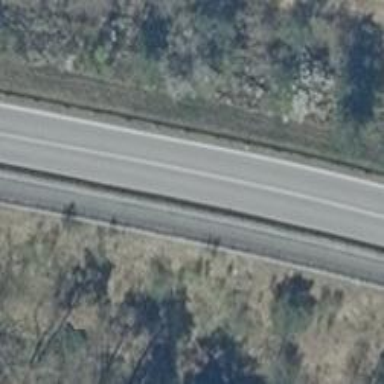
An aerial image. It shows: Secondary road with asphalt surface.